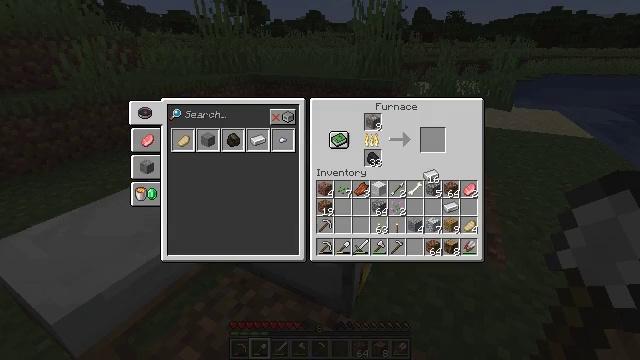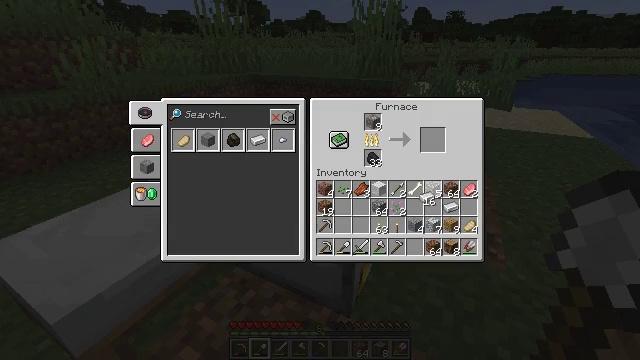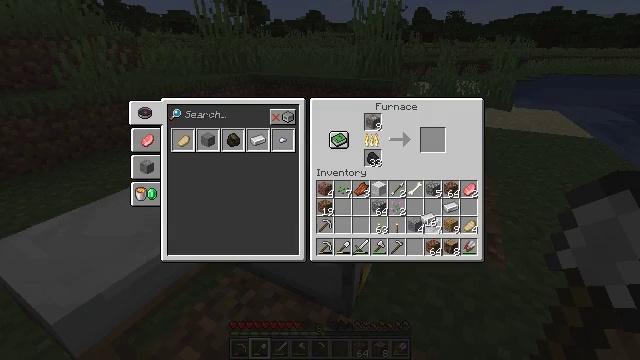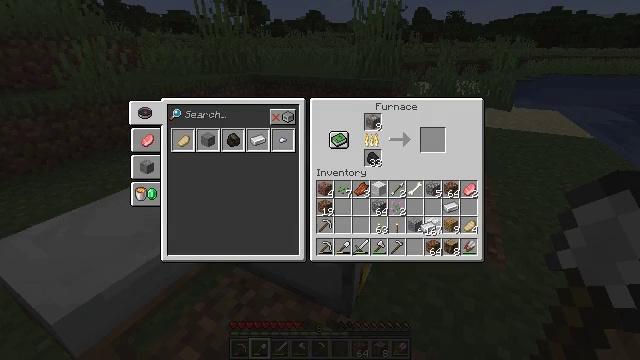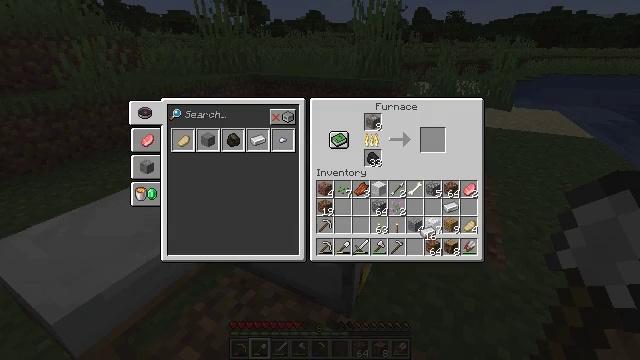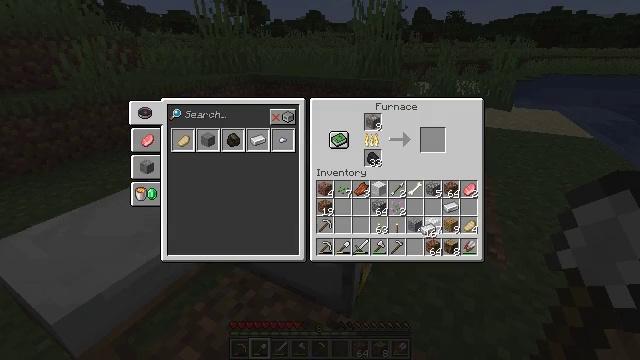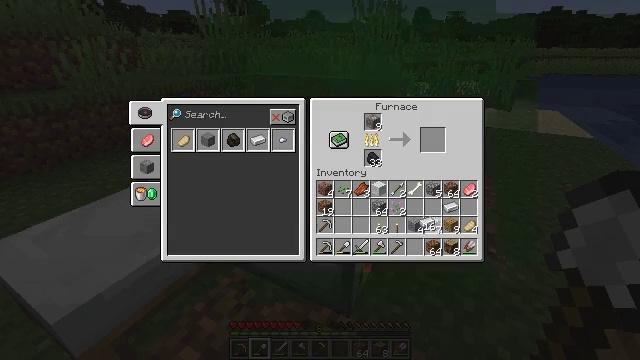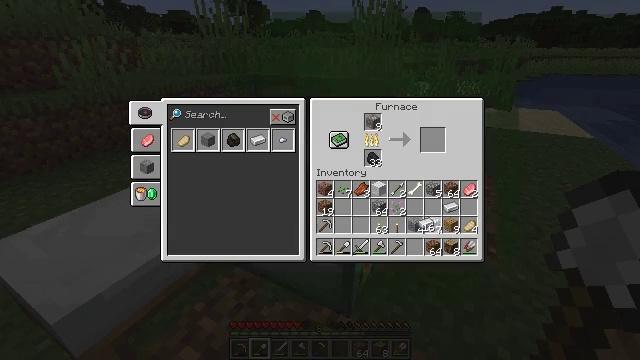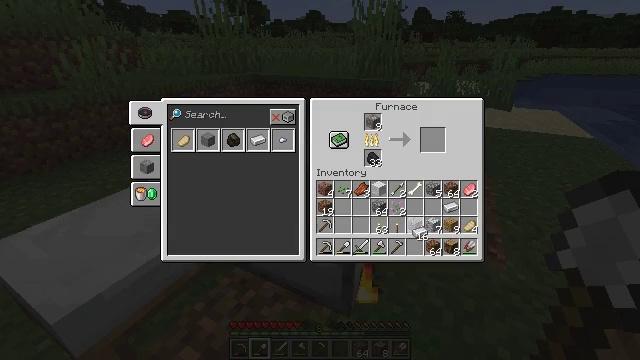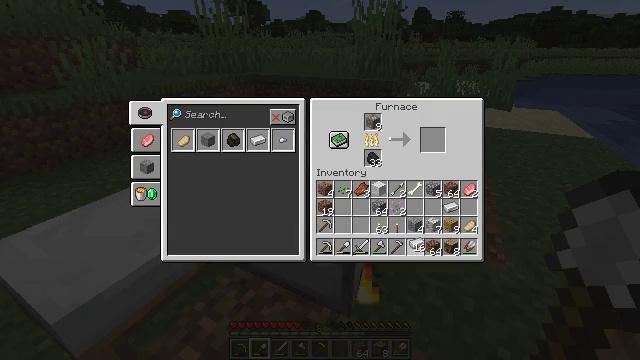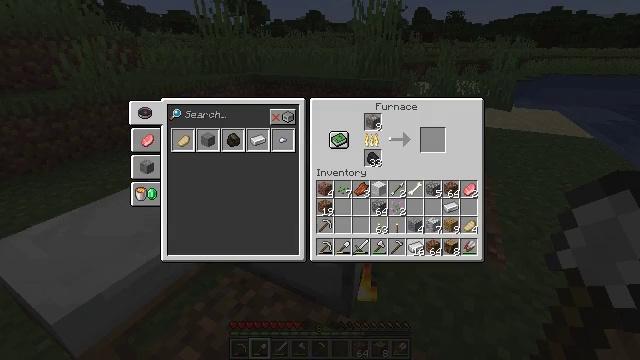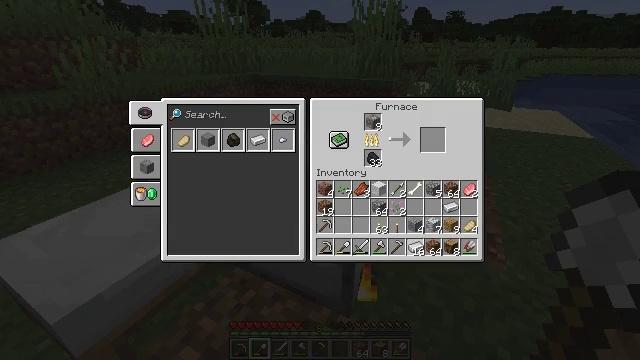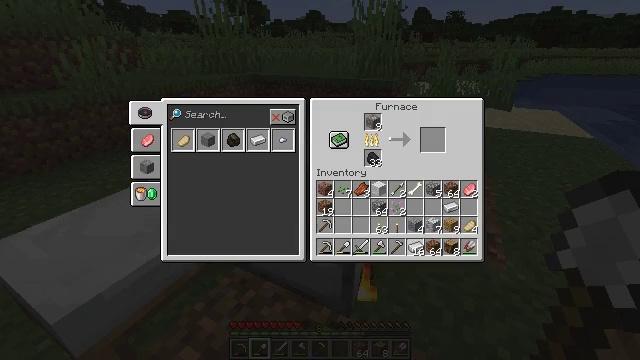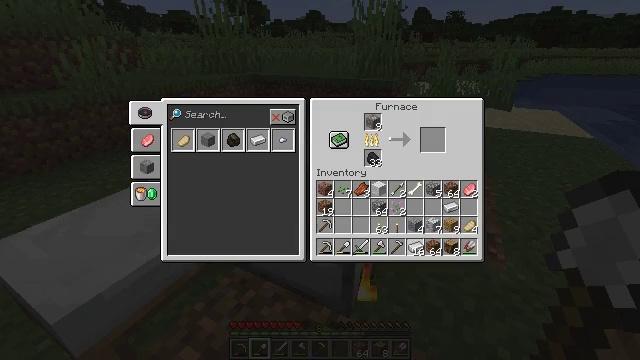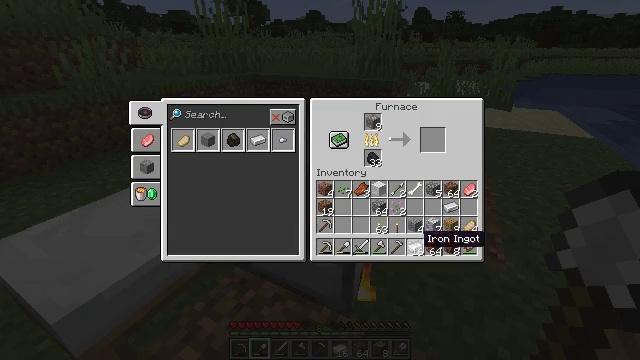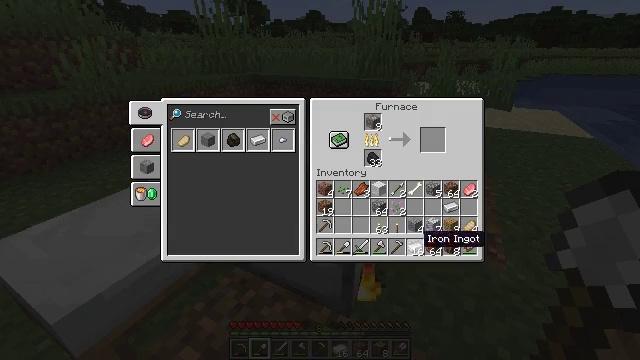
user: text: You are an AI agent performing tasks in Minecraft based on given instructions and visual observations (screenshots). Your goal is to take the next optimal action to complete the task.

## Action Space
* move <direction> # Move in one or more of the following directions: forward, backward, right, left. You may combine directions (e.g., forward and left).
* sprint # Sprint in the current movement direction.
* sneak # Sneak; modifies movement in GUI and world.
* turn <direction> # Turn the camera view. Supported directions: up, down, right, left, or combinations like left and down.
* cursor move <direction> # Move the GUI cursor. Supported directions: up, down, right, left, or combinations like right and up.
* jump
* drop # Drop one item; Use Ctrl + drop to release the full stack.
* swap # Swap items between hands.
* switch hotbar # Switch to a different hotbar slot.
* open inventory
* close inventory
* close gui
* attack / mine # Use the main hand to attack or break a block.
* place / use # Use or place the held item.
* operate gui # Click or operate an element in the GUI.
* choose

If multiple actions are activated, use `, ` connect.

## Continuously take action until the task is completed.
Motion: motion action
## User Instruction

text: Use iron ingots to craft a bucket.
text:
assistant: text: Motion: cursor move down, open gui
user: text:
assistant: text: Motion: cursor move down
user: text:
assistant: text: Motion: cursor move down
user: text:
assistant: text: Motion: no_op
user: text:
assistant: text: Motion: no_op
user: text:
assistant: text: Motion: cursor move up
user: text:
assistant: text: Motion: no_op
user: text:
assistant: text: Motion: cursor move down
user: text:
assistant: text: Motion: cursor move down
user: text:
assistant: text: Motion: no_op
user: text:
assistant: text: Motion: operate gui
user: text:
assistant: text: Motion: operate gui
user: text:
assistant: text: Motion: operate gui
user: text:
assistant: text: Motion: no_op
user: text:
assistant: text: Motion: no_op
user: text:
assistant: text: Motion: no_op
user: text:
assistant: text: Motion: no_op
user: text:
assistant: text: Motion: close gui
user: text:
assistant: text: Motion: no_op
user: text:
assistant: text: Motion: no_op
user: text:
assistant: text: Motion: turn right
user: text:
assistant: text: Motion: turn right
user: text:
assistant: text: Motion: turn right and down
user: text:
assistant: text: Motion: turn right and down
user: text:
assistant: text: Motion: turn right
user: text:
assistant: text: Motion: turn right
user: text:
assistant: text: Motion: turn right
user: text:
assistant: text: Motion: no_op
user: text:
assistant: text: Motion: no_op
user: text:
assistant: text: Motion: turn right